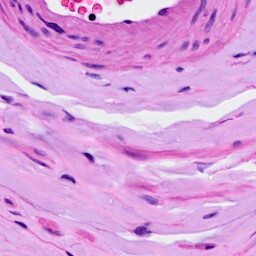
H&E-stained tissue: Ovarian